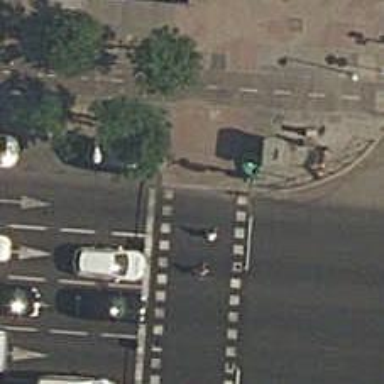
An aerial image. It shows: Kerb serving as barrier.